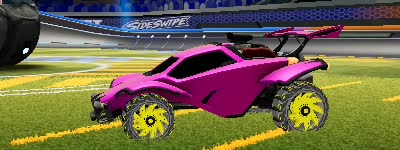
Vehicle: octane